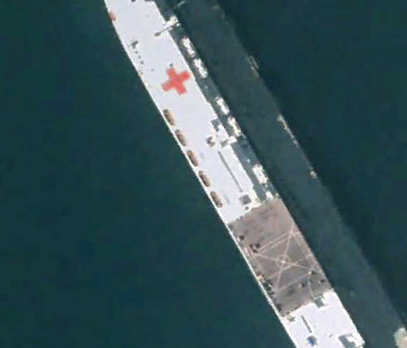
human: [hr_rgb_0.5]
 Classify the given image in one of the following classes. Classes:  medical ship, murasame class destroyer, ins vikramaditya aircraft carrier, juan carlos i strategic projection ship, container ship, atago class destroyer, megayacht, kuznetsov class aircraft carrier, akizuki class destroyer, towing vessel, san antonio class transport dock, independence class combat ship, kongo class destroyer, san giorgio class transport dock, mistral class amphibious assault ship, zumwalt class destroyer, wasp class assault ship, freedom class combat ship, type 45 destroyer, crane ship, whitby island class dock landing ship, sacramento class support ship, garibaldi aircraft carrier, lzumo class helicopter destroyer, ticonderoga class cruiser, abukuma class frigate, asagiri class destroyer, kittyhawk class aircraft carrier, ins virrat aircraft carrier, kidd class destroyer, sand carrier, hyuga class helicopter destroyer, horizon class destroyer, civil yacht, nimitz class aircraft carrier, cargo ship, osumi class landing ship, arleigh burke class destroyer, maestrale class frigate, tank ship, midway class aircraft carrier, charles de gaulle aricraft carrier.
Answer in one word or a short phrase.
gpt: Medical ship